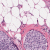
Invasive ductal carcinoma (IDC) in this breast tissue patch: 1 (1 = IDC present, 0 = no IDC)